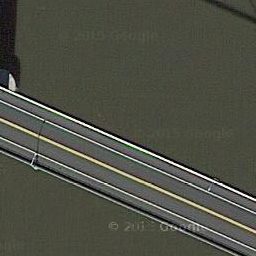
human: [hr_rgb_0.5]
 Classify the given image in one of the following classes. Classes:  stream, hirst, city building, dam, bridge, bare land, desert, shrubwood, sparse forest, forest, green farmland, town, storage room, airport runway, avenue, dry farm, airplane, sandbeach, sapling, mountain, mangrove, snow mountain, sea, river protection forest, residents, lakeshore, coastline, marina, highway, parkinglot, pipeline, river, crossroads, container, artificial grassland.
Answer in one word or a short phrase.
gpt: bridge